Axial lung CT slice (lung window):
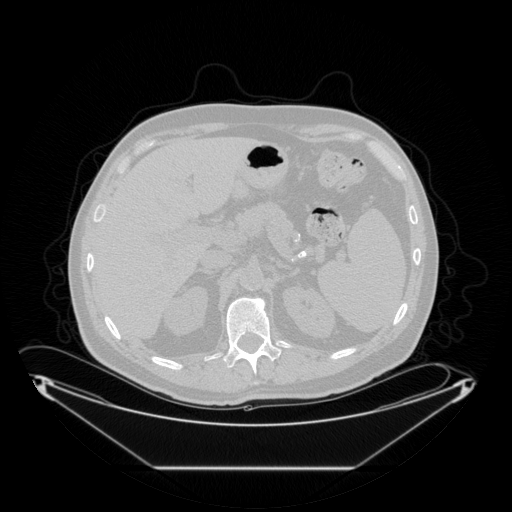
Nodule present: no